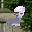
Label: 2